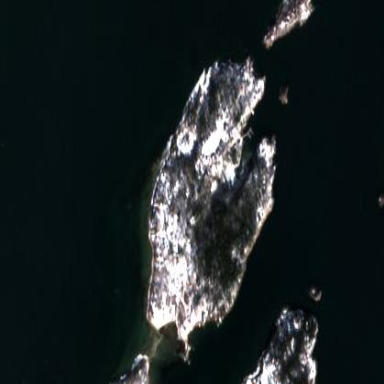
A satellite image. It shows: Island with natural coastline.